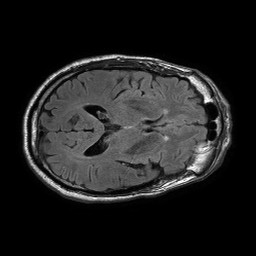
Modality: FLAIR
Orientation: axial
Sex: male
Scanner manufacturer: philips
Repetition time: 11 s
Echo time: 0.125 s